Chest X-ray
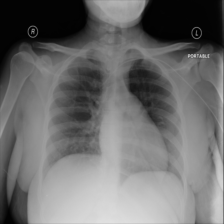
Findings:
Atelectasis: negative
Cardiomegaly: negative
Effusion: negative
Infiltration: negative
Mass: negative
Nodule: negative
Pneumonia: negative
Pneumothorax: negative
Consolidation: negative
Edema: negative
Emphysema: negative
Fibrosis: negative
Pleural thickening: negative
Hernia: negative